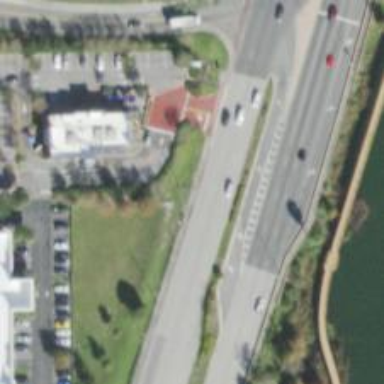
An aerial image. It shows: Footway along the road.